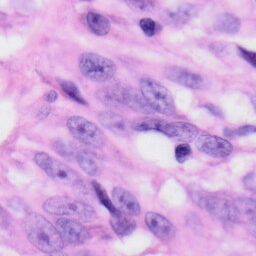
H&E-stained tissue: Skin